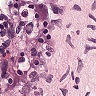
Metastatic tissue present: no